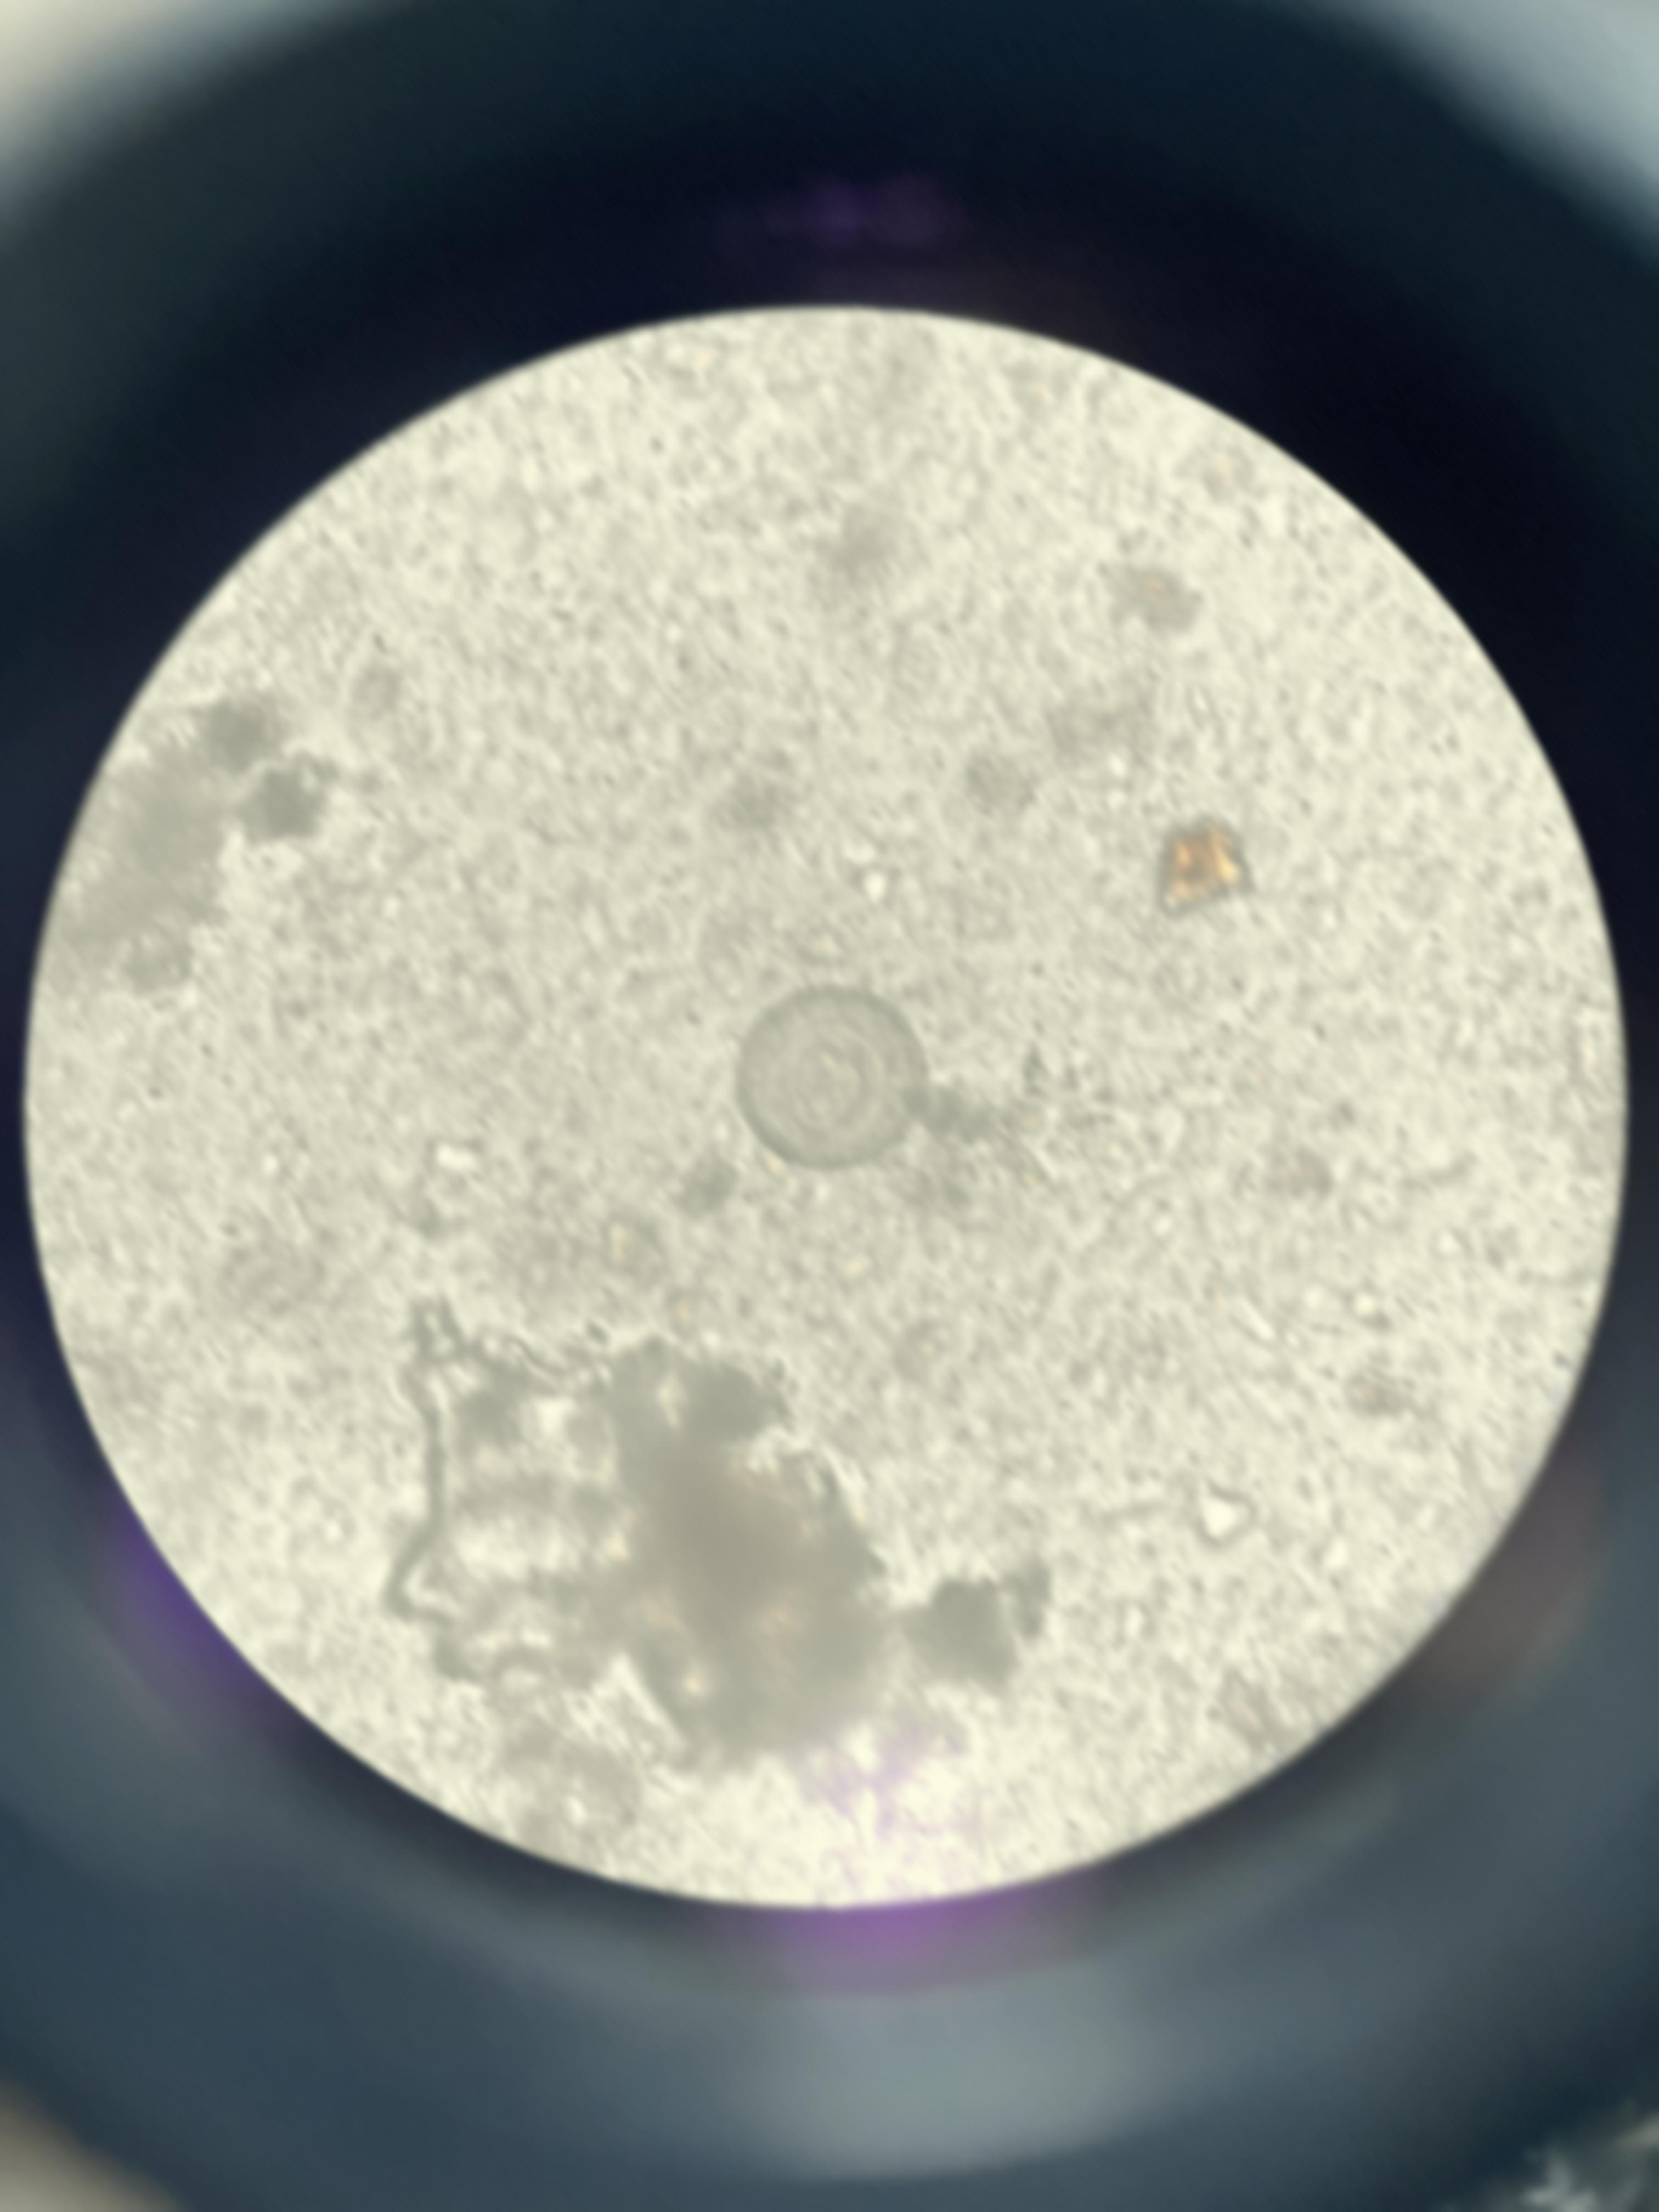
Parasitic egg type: Hymenolepis diminuta